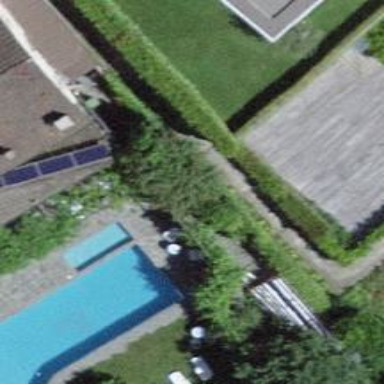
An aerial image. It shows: Swimming pool located in leisure land.